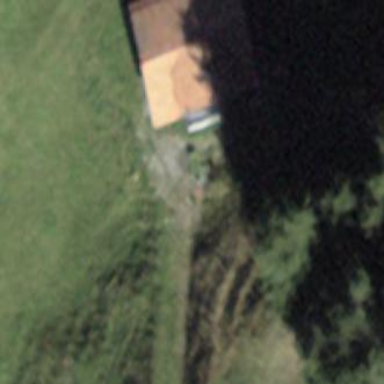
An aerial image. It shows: Cabin is depicted in the image.